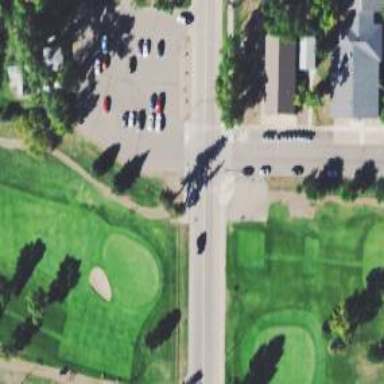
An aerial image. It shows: Path for both roads and golfers.